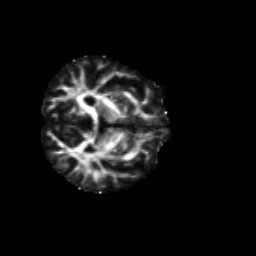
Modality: FA
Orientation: axial
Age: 68
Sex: female
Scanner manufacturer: siemens
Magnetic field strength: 3 T
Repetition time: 4.71 s
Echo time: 0.0906 s